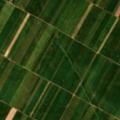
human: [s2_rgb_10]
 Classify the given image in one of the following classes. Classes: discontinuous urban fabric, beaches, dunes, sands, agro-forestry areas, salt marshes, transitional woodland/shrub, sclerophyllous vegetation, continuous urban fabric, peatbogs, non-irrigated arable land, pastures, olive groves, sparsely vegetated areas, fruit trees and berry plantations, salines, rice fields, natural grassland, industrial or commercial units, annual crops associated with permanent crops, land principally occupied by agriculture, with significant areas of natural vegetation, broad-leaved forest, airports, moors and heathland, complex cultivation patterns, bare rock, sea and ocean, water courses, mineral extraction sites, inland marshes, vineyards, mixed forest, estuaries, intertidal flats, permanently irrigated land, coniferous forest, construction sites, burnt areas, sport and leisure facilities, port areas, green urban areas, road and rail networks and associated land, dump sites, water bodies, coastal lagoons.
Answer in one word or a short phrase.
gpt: non-irrigated arable land